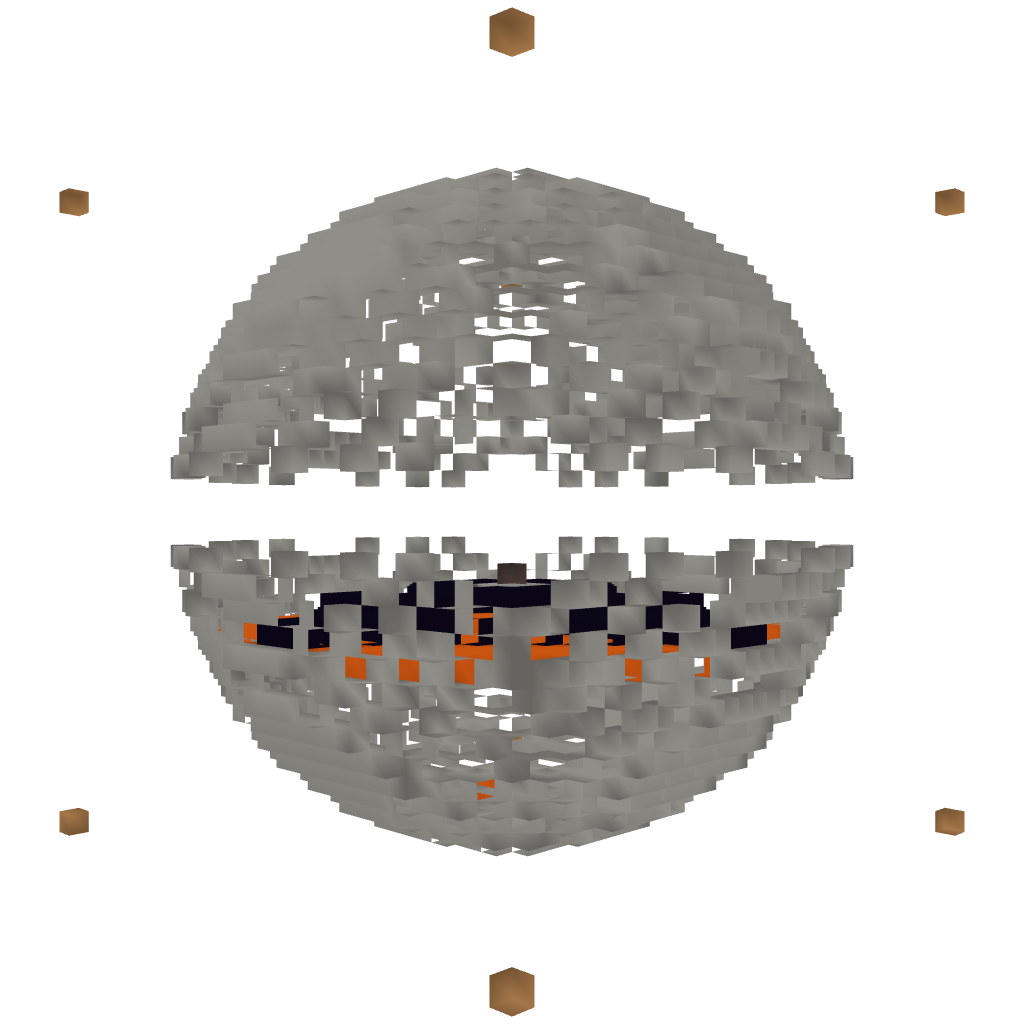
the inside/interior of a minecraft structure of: PVP Lava Crossing